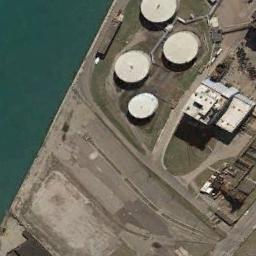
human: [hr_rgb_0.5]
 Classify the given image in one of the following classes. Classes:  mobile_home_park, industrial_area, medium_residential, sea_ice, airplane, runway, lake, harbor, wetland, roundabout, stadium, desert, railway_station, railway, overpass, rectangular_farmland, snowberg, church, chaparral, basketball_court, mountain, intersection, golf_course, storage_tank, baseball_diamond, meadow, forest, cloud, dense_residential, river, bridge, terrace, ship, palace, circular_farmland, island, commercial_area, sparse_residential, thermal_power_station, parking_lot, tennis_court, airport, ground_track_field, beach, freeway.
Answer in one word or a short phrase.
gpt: storage_tank